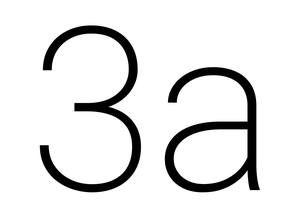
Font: Roboto_ExtraLight